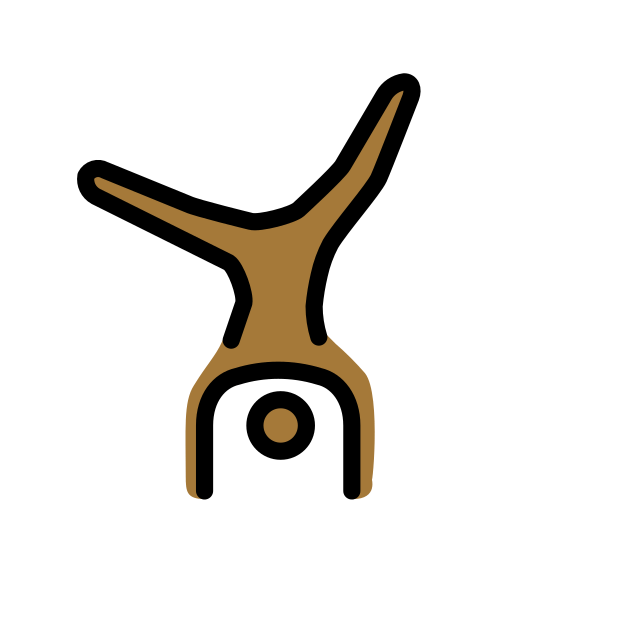
man cartwheeling: medium-dark skin tone